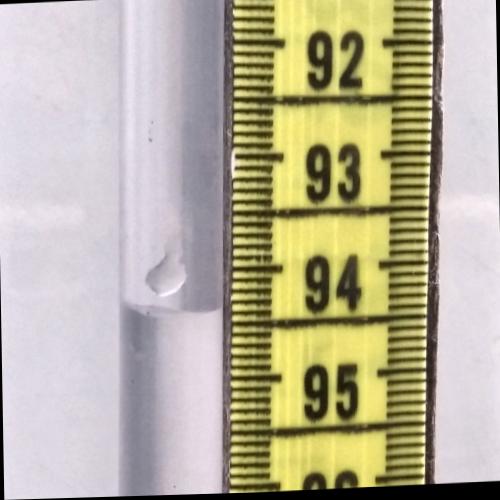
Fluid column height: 94.4 cm